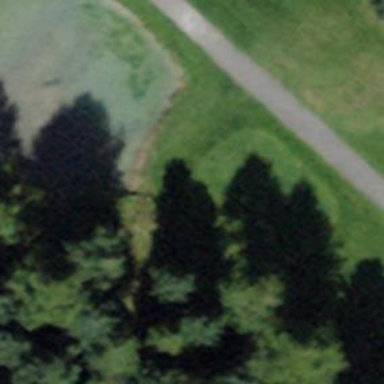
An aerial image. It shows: Golf tee.